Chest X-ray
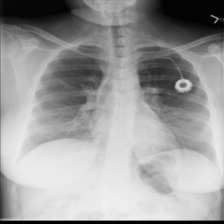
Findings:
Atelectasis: negative
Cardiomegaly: negative
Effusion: negative
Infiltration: negative
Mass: negative
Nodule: negative
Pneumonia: negative
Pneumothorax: negative
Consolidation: negative
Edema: negative
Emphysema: negative
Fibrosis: negative
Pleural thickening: negative
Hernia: negative